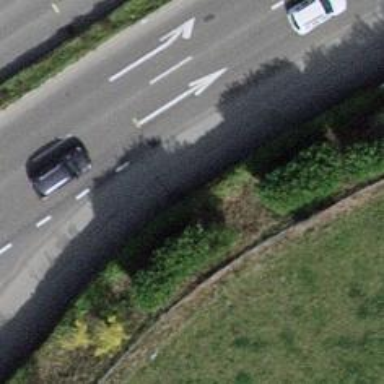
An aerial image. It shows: Asphalt sidewalk next to cycleway.